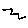
Label: zigzag